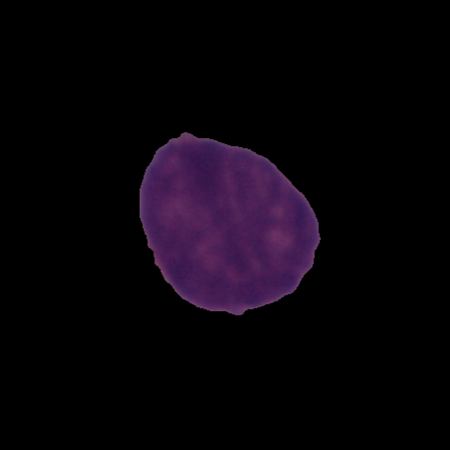
Label: cancer